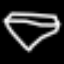
Label: diamond